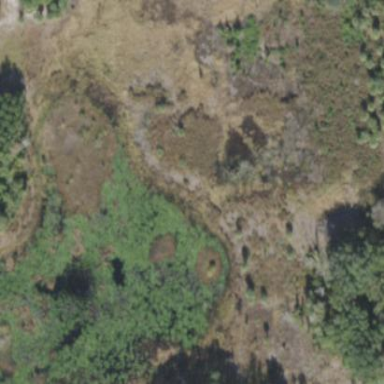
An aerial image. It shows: Marsh wetland.